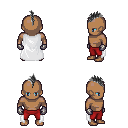
a pixel art fantasy rpg character, male body template, human, dark skin, white cape, red pants, gray mohawk hairstyle, metal gloves, four views (front, back, left, right), 2x2 character sprite sheet, small pixel art, hard edges, no anti-aliasing